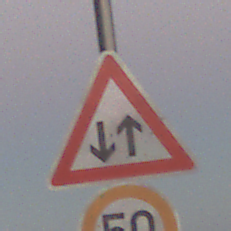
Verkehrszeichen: Gegenverkehr
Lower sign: Geschwindigkeit50
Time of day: SunriseSunset
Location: Outdoor (Nature)
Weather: Clear
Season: NotSpecified
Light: Natural